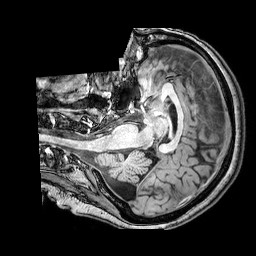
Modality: T1w
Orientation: axial
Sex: female
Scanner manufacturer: philips
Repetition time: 0.008154 s
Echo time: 0.00375 s